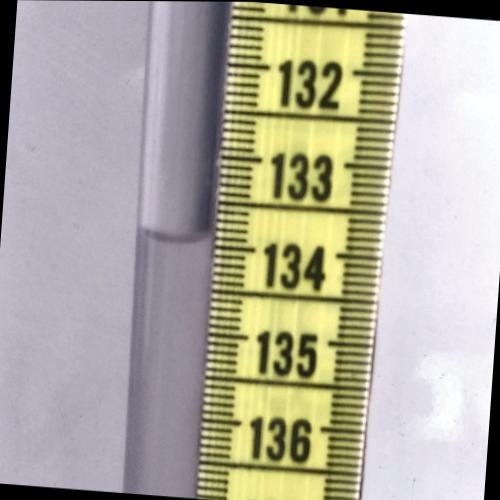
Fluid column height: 133.9 cm